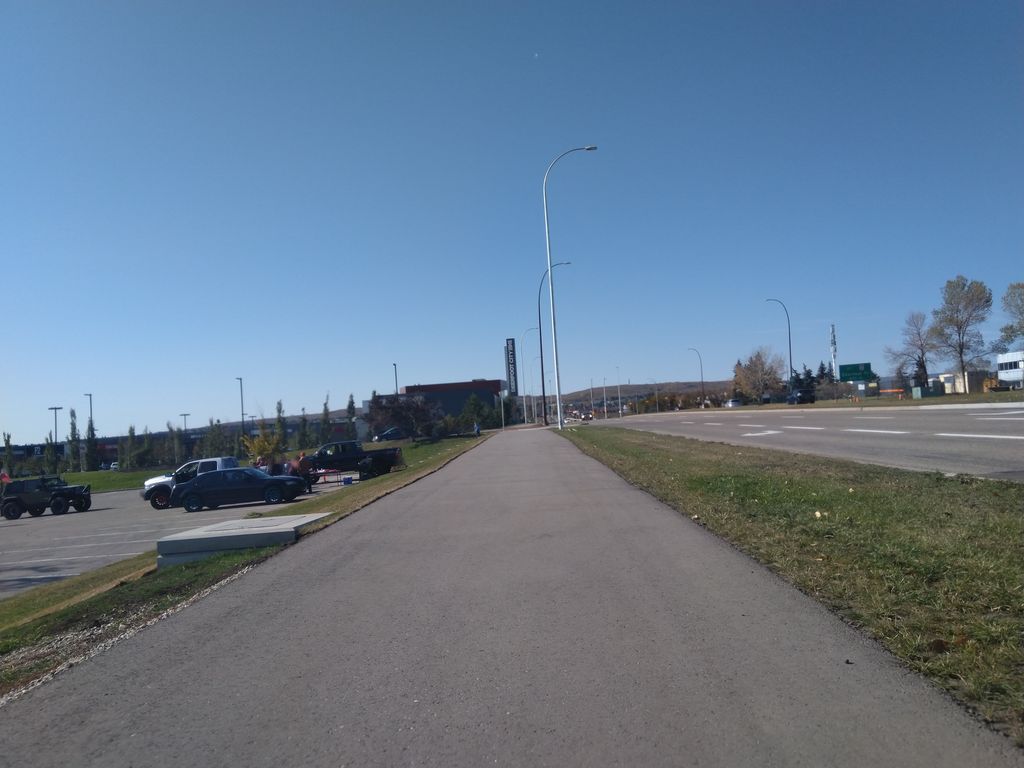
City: calgary